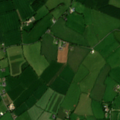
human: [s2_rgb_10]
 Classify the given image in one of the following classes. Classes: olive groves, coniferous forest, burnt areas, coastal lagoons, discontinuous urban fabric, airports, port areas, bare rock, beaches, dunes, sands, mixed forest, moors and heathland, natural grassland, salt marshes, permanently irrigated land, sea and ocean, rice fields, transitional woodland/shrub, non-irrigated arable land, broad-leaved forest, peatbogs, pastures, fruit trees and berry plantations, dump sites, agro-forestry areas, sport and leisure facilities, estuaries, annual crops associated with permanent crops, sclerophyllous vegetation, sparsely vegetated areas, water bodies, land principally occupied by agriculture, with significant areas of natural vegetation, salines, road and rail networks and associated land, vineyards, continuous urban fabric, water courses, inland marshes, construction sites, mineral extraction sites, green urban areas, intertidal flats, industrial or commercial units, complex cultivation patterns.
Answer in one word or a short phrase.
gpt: non-irrigated arable land, pastures